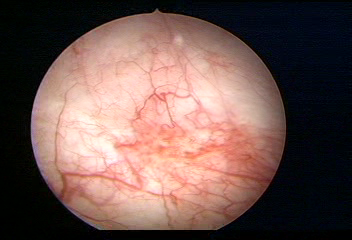
Modality: WLC
Class: Non-malignant
Subclass: BenignNOS
Lesion: L2
Morphology: Non-papillary
Bladder cancer association: No